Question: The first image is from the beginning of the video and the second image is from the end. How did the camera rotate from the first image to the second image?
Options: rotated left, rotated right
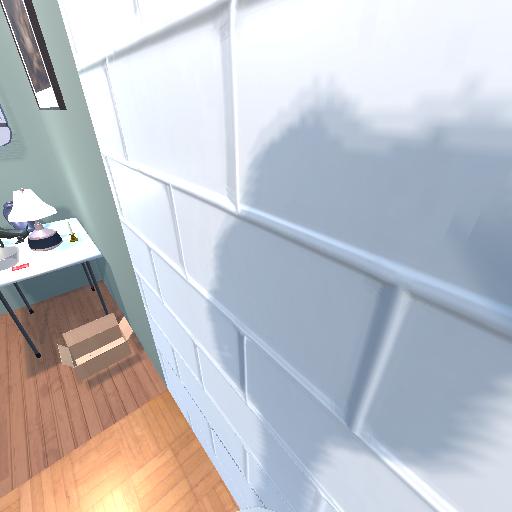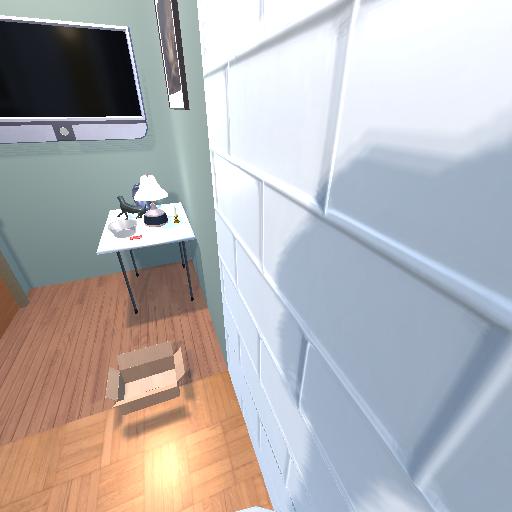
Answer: rotated left